Current action and preconditions to check: trajectory_clear

Your task: For each precondition in the list above, predict whether it will hold at this action.

Consider the current scene as observed from the mobile robot's camera, and analyze the predicted future states of all dynamic agents (e.g., people, animals, vehicles, or any moving entities) within the NEXT SECOND.

IMPORTANT: Only answer "very likely" if you are absolutely certain—based on strong, clear evidence—that a dynamic agent will violate the precondition in the predicted future state. Do NOT answer "very likely" for unlikely, ambiguous, or low-probability risks.

Ask yourself for each precondition: Is there a high probability, with clear and convincing evidence, that the predicted future states of any dynamic agent will interfere with the predicted future state of the currently executing action within the NEXT SECOND, causing that precondition to fail?

Assess the risk level based on these predictions. Use "likely" or "very likely" if motions create a clear risk of interference.

Use "neutral" or "improbable" if agents are nearby but their predicted paths are clearly diverging or non-conflicting.

Failure Risk Categories: "very improbable", "improbable", "neutral", "likely", "very likely"

Answer Format: Output ONLY the probability_of_failure value from these categories: "very improbable", "improbable", "neutral", "likely", "very likely"

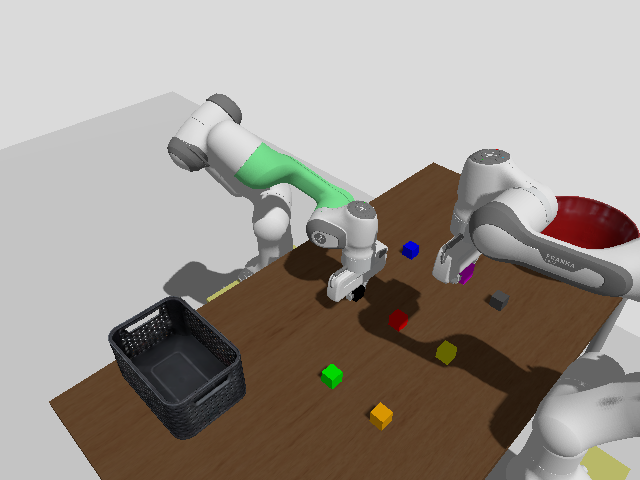

Answer: very improbable